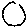
Label: moon